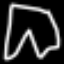
Label: pants